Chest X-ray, PA view. Patient: 63 years old, sex M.
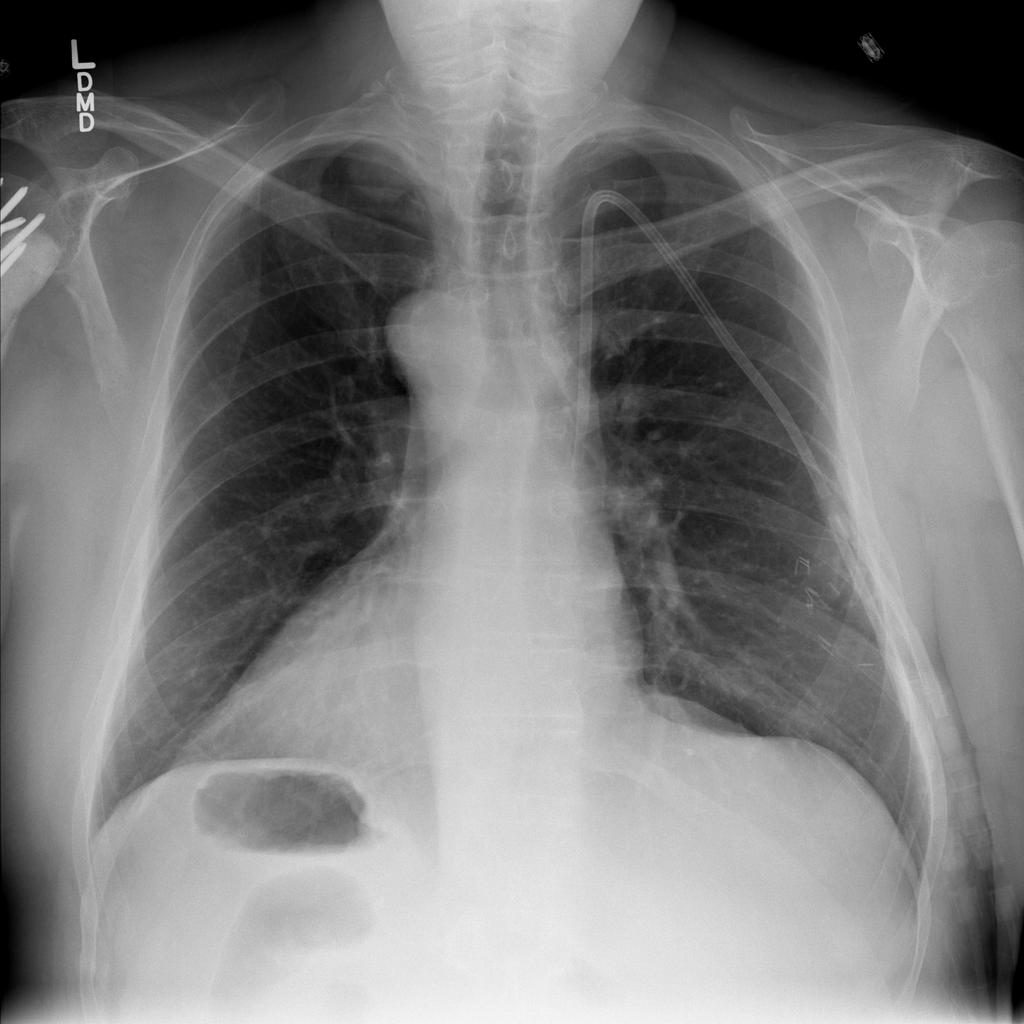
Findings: Effusion, Infiltration, Mass